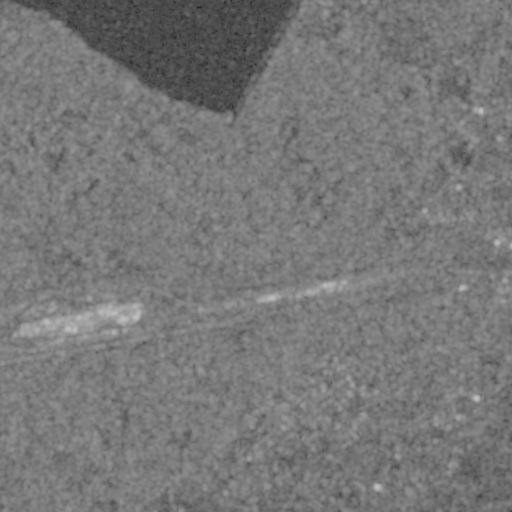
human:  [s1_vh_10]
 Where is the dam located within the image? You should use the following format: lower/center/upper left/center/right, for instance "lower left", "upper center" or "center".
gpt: The dam is located in the upper right of the image.
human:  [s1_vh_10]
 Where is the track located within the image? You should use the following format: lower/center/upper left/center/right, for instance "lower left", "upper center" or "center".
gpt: The track is located in the upper right of the image.
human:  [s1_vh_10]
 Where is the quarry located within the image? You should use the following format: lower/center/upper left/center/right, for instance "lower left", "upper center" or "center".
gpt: There is no quarry in the image.

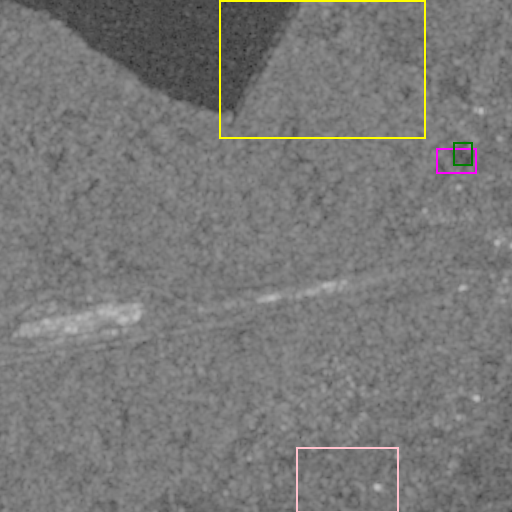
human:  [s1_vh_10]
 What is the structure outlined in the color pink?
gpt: The structure outlined in pink is a crop field.
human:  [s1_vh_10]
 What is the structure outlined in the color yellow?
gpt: The structure outlined in yellow is a dam.
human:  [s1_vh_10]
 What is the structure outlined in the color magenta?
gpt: The structure outlined in magenta is a park.
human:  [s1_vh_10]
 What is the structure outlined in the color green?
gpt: The structure outlined in green is a track.
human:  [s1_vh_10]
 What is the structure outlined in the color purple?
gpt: There is no purple outline.